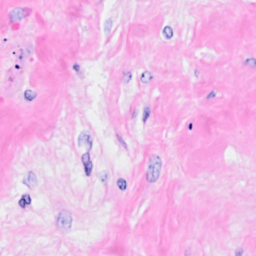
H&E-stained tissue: Breast